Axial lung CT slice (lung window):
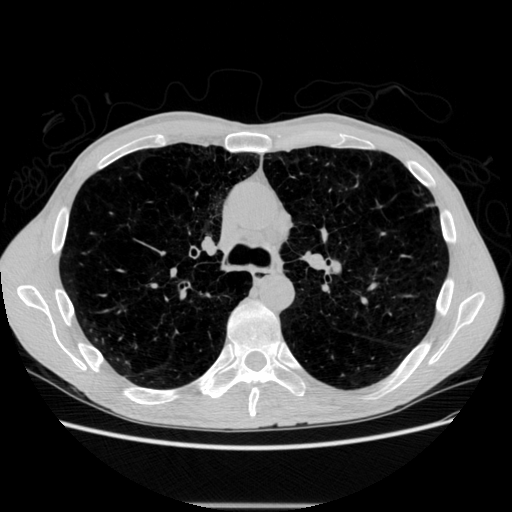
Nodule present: no